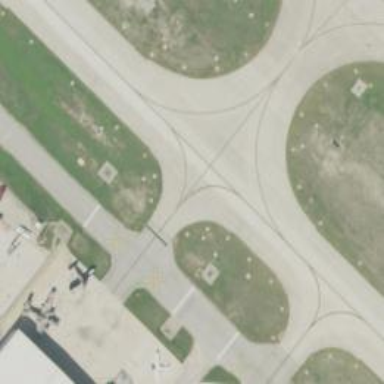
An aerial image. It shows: View of taxiway at the airport.